Question: This is my example code to rename a file name with reference with a "csv" file.This csv file has a old name of a file in row<URL> like this image

'''
import csv
import os
with open('New_Names_DDP.csv') as csvfile:
reader = csv.reader(csvfile)
for row in reader:
oldname = row[0]
newname = row[1]
os.rename(oldname, newname)
'''
But here i have a files with different extenstions like(.wav,.txt,.xml,.html).So I want to rename only file name with new name and add their extension automatically.Can you please help me for this.
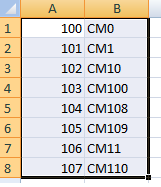
Answer: I don't know exactly what you are trying to do, because your problem and your code sample are talking about something else.
I assume what you want is:
1. Read all the files in some directory from the hard disk.
2. If the filename (without extension) is in column a, then rename it to whatever is in column b.
To do that:
'''
import os
import csv
import glob
file_path = '/home/foo/bar/some/where/'
file_pattrn = '*.*'
file_names = {}
with open('somefile.csv') as f:
reader = csv.reader(f)
for row in reader:
file_names[row[0]] = row[1]
for file in glob.iglob(file_path+file_pattrn):
path, filename = os.path.split(file)
filename_noext, ext = os.path.splitext(filename)
new_filename = file_names.get(filename_noext, filename_noext)
os.rename(os.path.join(path, filename),
os.path.join(path, '{}{}'.format(new_filename, ext)))
'''